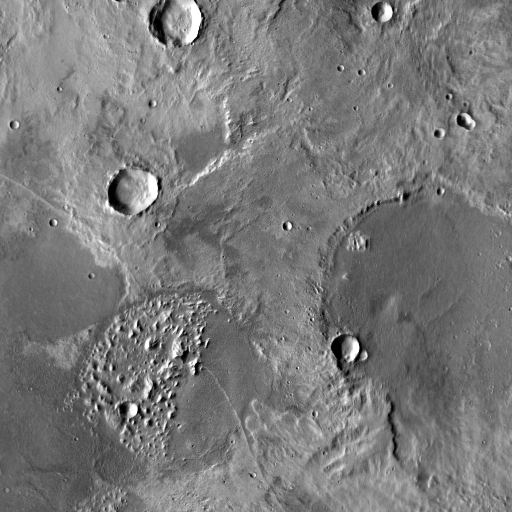
Crater classes present: Background, Other, Layered, Buried, Secondary